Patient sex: M
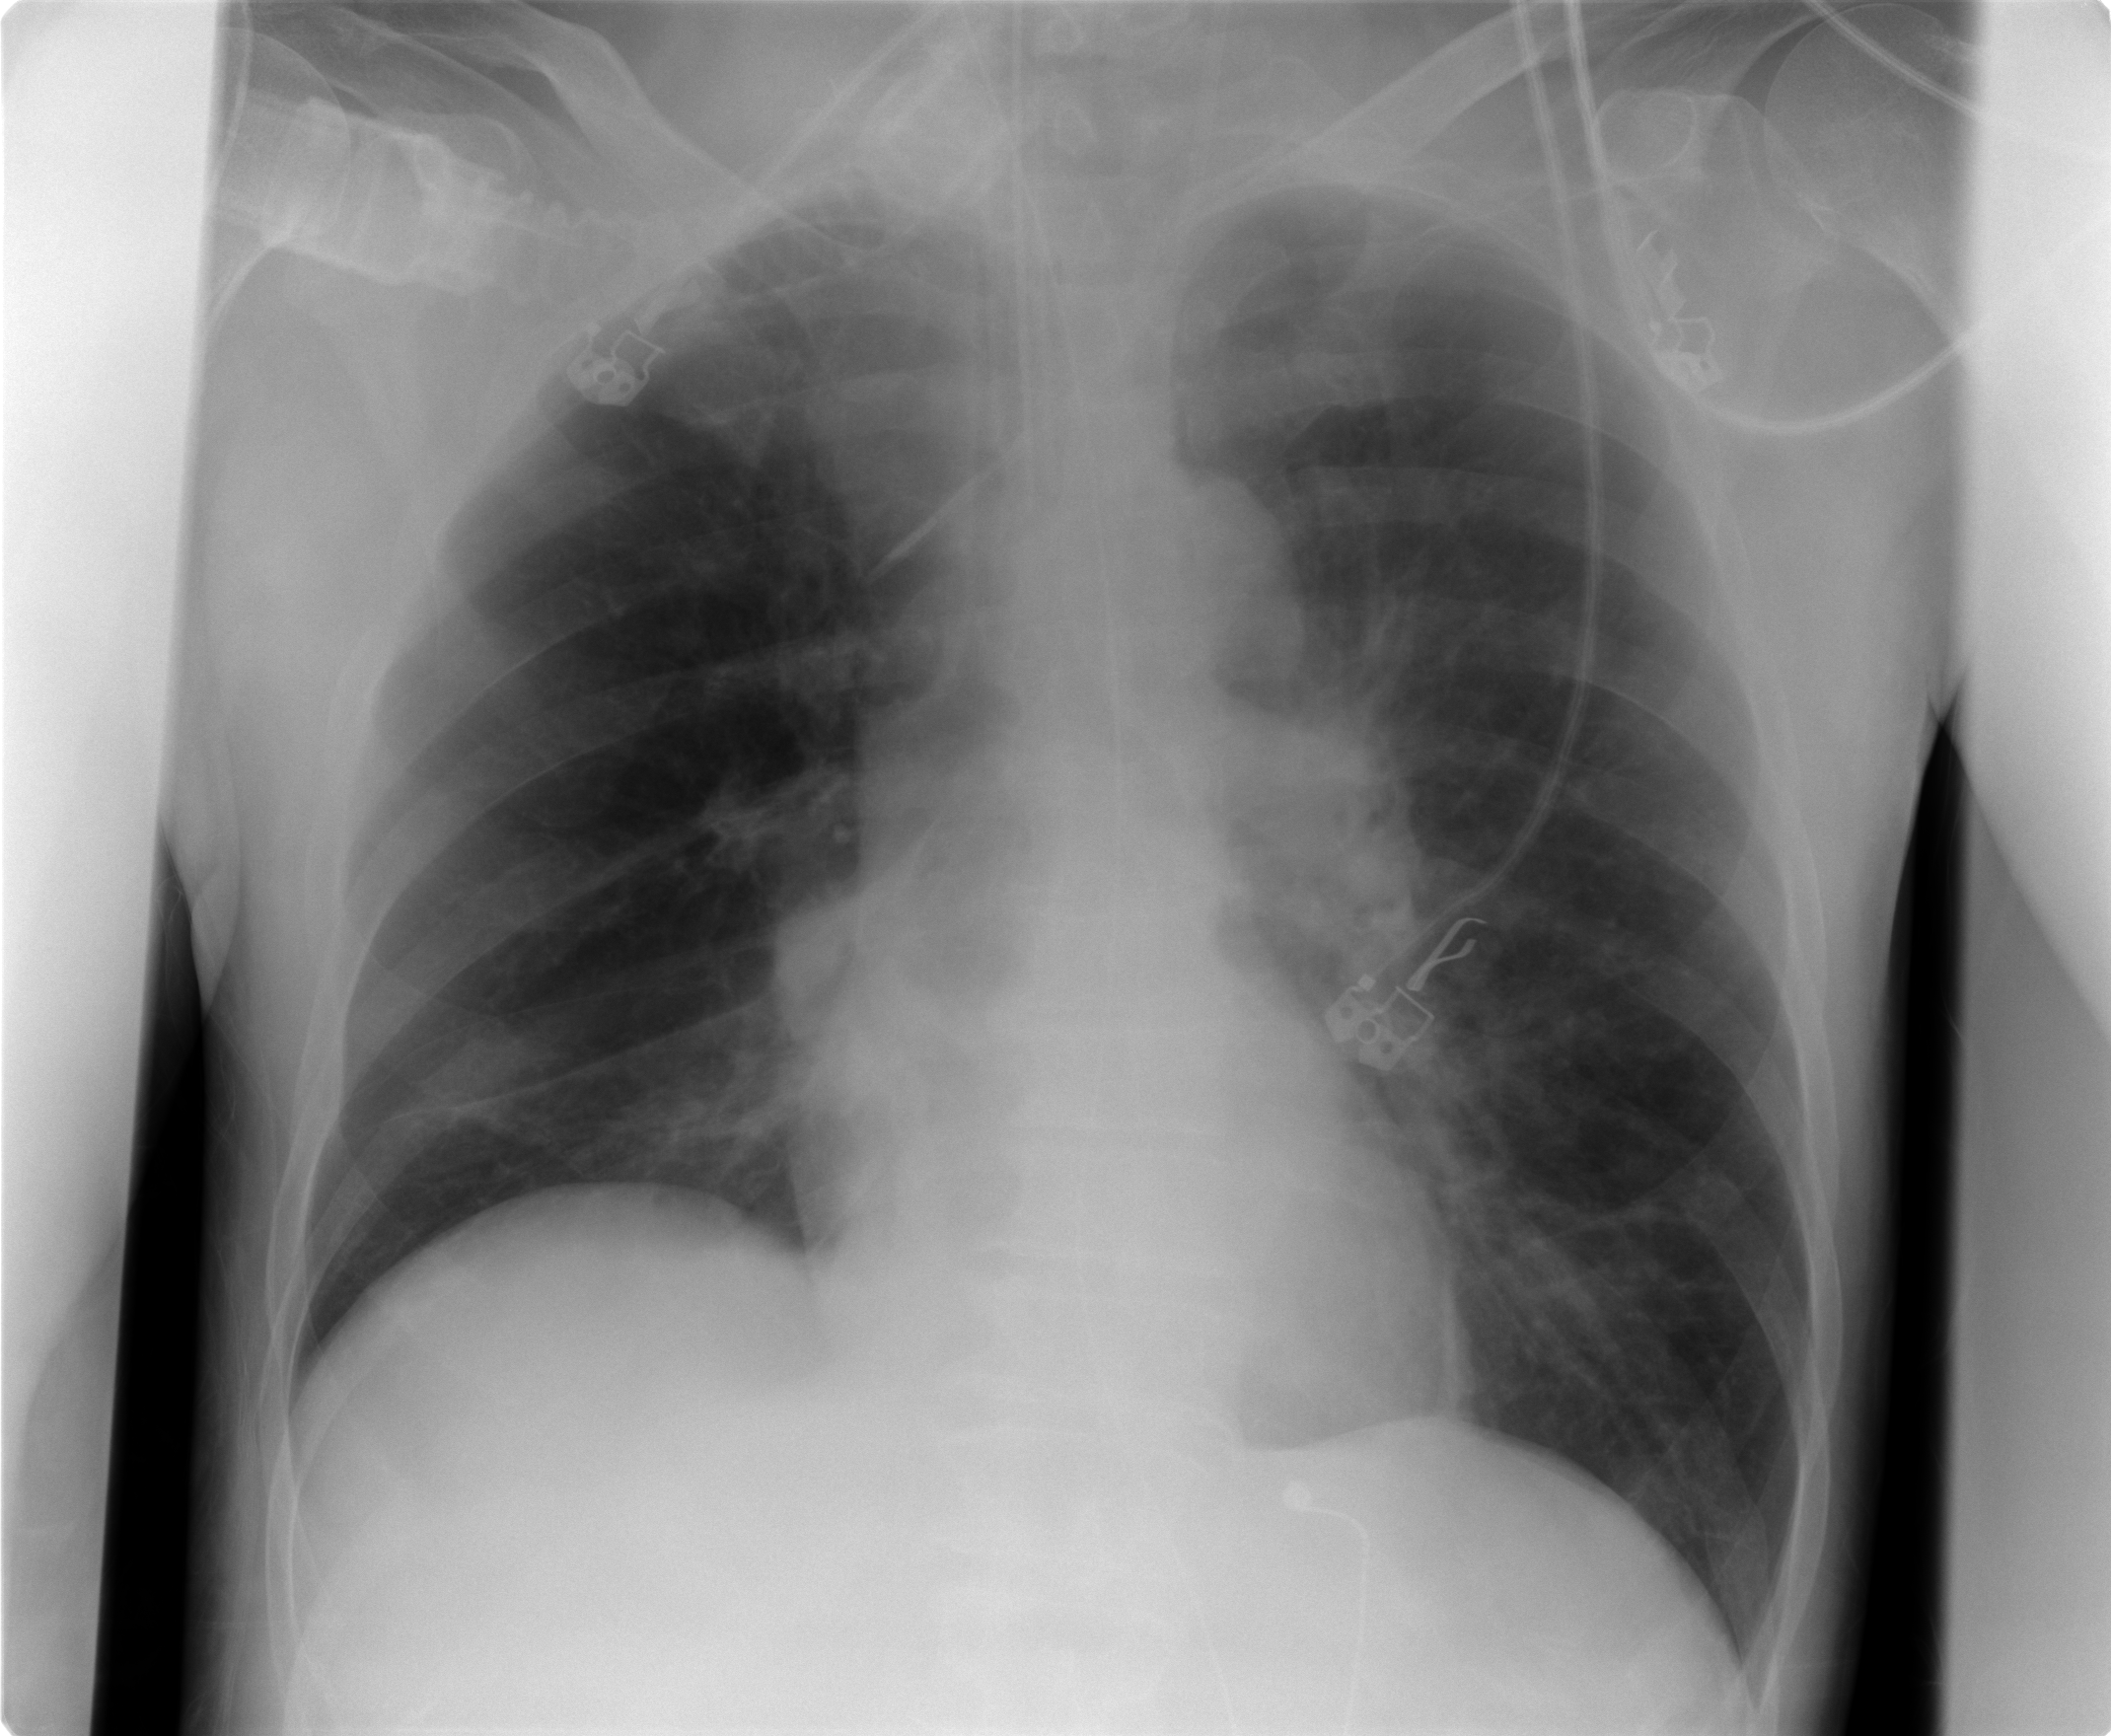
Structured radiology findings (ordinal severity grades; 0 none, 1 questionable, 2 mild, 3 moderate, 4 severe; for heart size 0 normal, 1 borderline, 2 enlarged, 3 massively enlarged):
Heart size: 0
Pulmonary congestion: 2
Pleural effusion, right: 0
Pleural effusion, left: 0
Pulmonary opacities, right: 0
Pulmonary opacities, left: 2
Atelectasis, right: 0
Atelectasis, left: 0